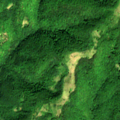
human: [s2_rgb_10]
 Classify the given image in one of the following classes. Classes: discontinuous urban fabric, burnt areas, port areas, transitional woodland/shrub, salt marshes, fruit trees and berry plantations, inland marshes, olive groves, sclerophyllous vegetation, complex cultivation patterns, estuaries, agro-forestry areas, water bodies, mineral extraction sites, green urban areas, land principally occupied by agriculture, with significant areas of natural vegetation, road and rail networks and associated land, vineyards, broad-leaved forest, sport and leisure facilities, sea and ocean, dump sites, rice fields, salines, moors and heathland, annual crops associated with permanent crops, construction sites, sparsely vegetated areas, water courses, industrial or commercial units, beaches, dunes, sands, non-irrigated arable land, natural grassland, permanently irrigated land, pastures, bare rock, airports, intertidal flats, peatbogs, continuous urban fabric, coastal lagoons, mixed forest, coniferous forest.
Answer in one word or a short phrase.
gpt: land principally occupied by agriculture, with significant areas of natural vegetation, broad-leaved forest, natural grassland